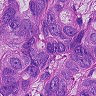
Metastatic tissue present: yes